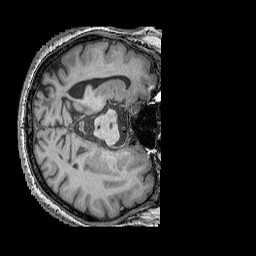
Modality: T1w
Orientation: axial
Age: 70
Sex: male
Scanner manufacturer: siemens
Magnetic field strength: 3 T
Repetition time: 2.25 s
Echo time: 0.00411 s